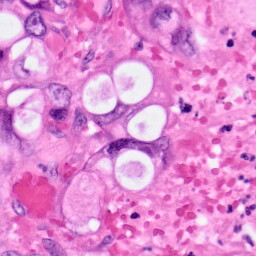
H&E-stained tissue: Pancreatic